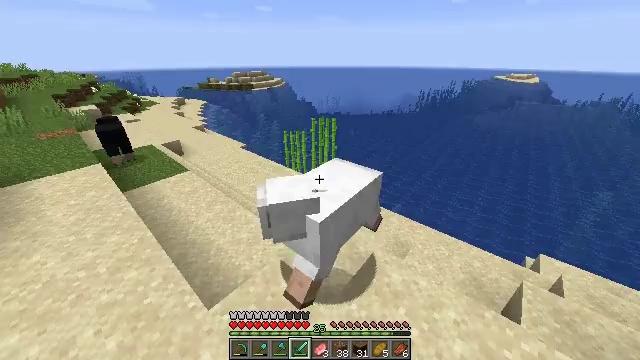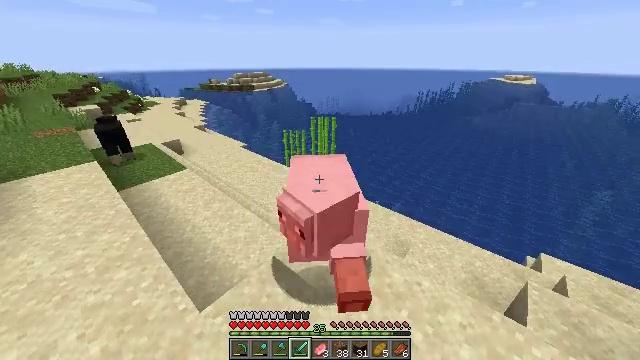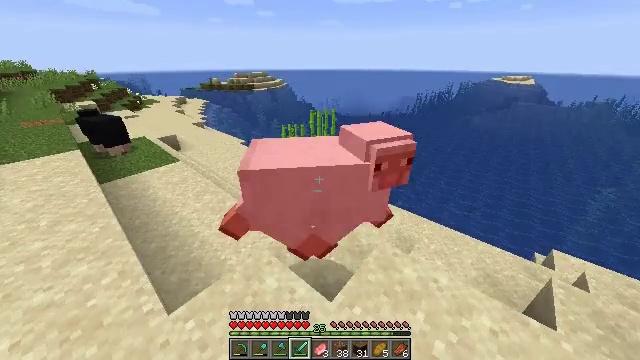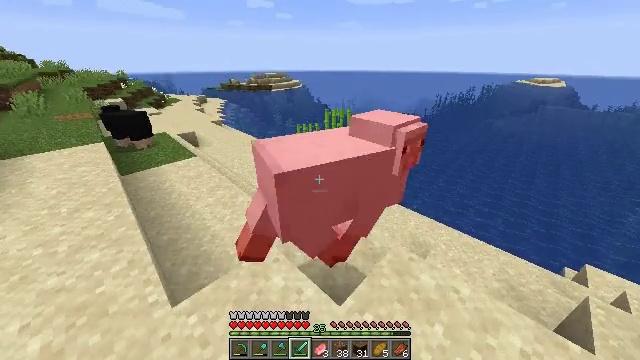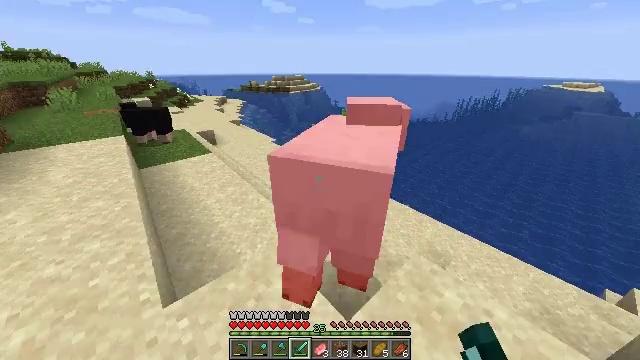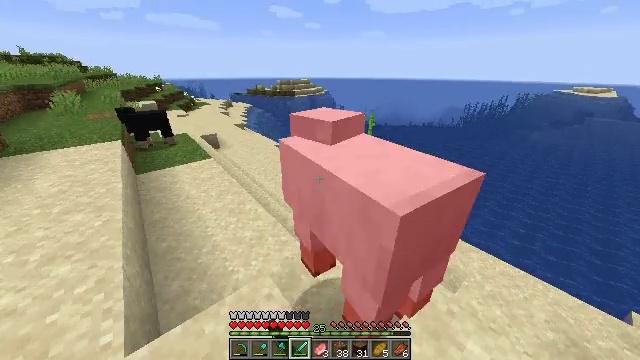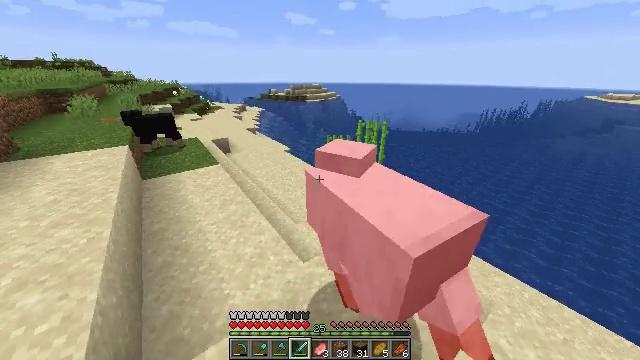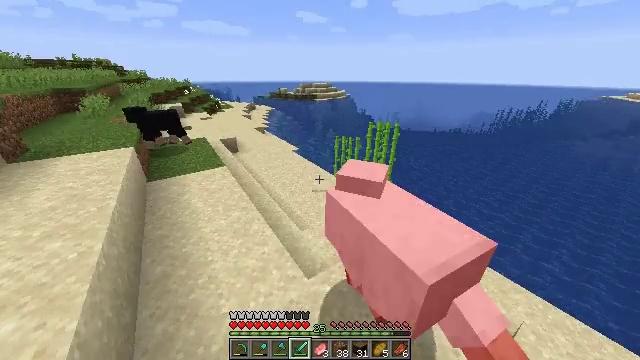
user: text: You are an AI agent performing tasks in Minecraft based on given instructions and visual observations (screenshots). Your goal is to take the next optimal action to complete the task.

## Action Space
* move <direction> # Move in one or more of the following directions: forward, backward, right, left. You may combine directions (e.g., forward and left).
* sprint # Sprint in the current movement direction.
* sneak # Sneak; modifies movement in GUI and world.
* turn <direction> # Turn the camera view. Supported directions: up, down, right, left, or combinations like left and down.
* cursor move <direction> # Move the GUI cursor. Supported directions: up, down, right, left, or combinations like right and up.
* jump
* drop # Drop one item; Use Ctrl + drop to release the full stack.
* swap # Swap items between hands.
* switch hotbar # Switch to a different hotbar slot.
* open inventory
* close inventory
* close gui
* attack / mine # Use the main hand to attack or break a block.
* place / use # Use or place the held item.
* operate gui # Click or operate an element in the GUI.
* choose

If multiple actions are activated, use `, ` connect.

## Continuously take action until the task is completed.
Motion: motion action
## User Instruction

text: Hunt a sheep.
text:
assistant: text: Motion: move forward, attack / mine
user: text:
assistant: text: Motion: move forward
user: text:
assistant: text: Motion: move forward, turn left, attack / mine
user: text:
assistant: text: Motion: move forward, turn left, attack / mine
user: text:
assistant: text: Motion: move forward, turn left, attack / mine
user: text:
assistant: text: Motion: move forward, turn left and up
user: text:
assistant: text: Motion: move forward, turn left, attack / mine
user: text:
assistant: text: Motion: attack / mine